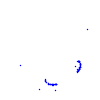
Particle: kaon